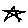
Label: star